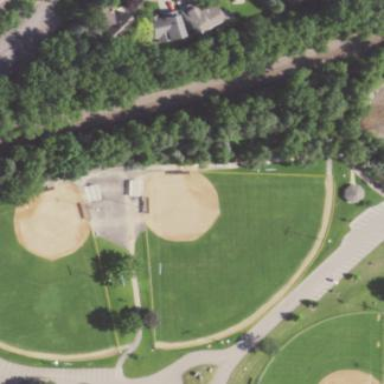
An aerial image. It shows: Baseball pitch for leisure land activities.